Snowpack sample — Buffalo Mountain, Silverthorne, Colorado, USA (1/25/25, 10:11 AM MST)
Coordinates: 39.6222, -106.1139
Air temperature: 22 °F
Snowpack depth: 110 cm
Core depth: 30 cm
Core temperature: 42.8 °F
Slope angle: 12°, slope face: 102°
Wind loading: high
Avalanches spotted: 0
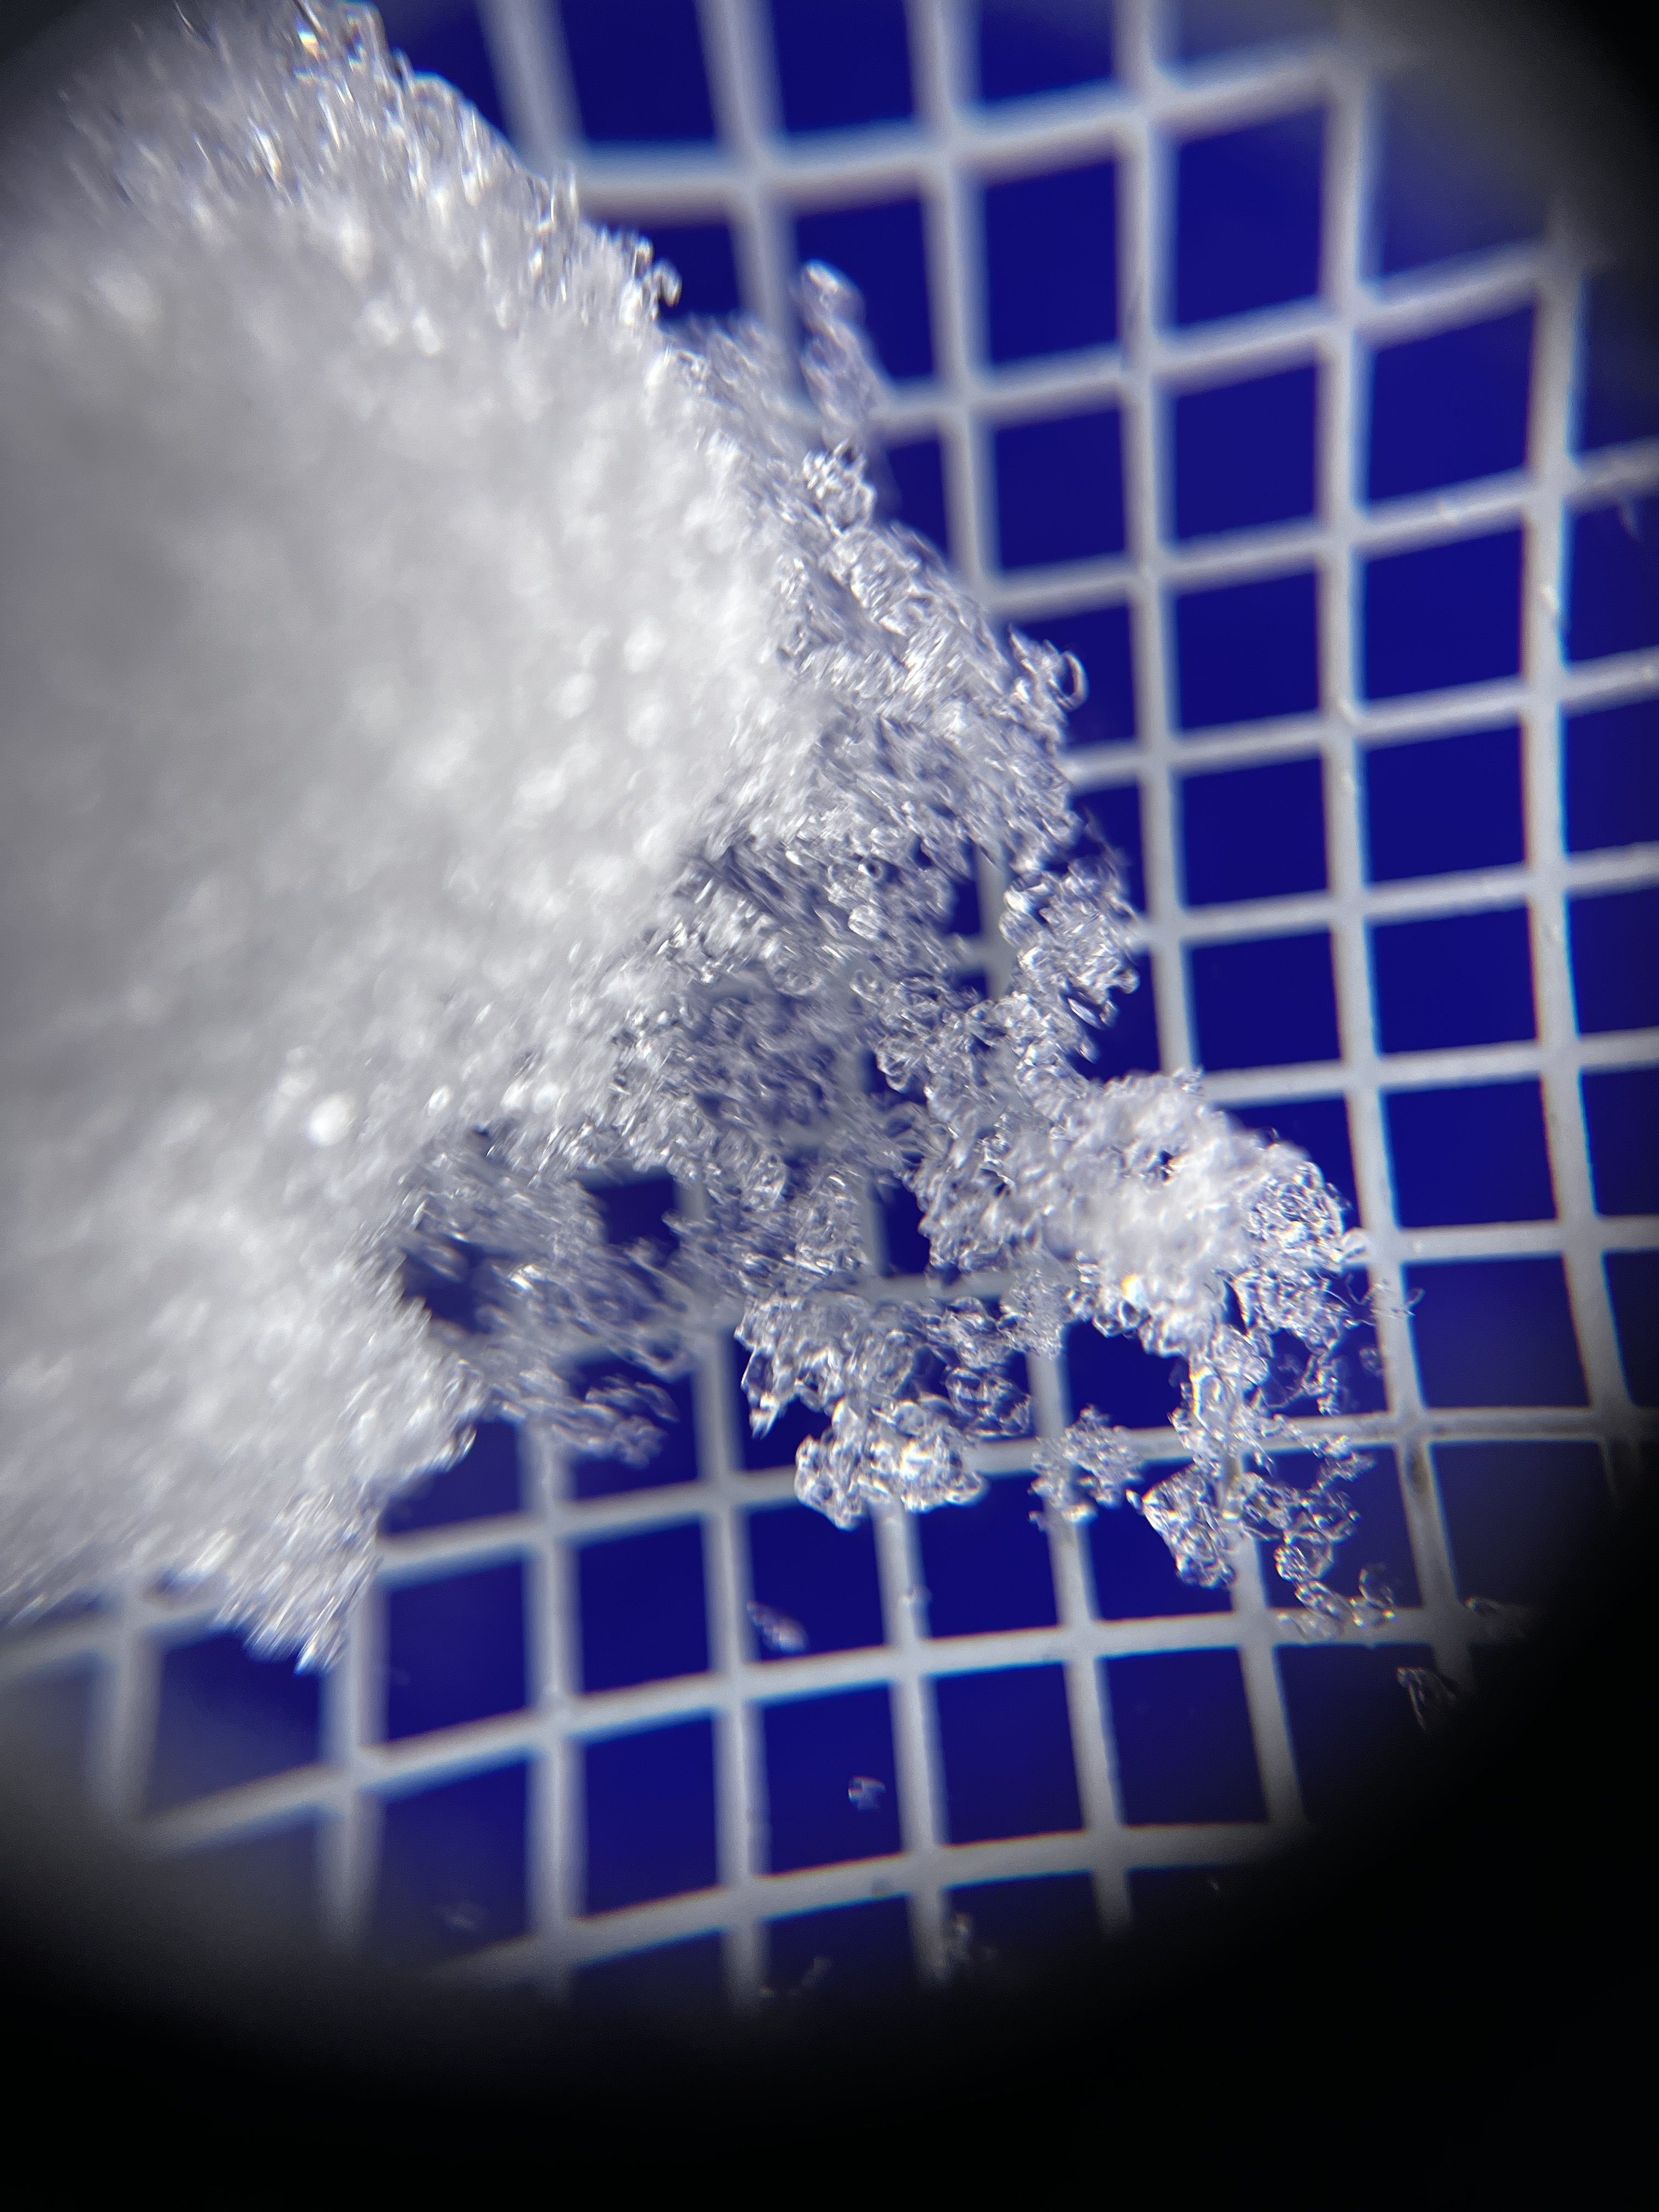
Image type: magnified_profile
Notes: No avalanches nearby, collected on the outskirts of a fire break 15 meters from the treeline, on way to Buffalo and Red Mountain